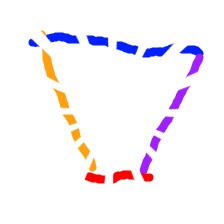
Shape: trapezoid